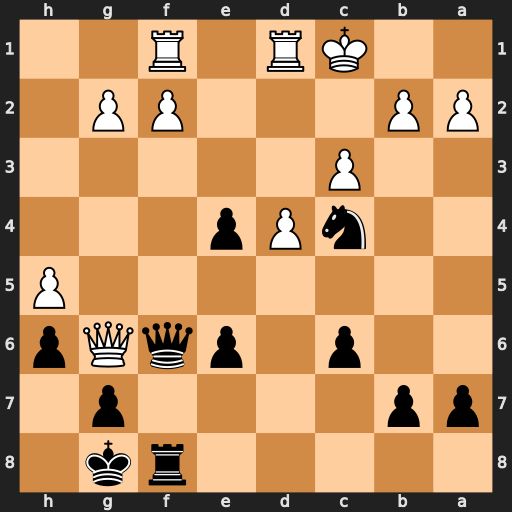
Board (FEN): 5rk1/pp4p1/2p1pqQp/7P/2nPp3/2P5/PP3PP1/2KR1R2
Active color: b
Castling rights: -
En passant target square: -
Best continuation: Qf4+ Kc2 Rf6 Qe8+ Kh7